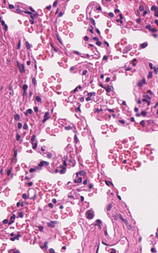
Tumor epithelial tissue: no
Tumor-associated stroma tissue: no
Normal tissue: yes